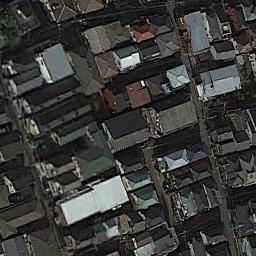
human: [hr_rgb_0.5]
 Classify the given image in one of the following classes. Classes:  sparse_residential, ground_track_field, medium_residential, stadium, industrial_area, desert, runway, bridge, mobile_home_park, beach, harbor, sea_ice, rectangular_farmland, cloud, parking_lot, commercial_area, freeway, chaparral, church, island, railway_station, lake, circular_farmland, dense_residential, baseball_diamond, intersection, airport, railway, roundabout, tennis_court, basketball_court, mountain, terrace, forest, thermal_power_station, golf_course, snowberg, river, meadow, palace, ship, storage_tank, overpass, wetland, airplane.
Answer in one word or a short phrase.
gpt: dense_residential